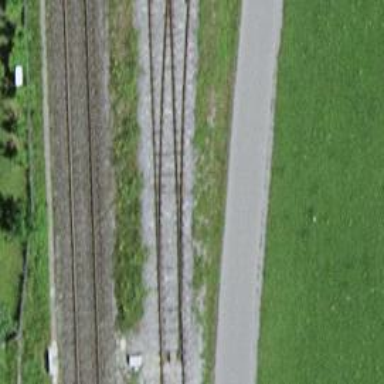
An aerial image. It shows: Railway switch.